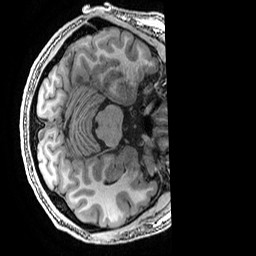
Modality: T1w
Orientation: axial
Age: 19
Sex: male
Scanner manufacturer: ge
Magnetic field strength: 3 T
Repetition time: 0.007 s
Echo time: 0.00342 s